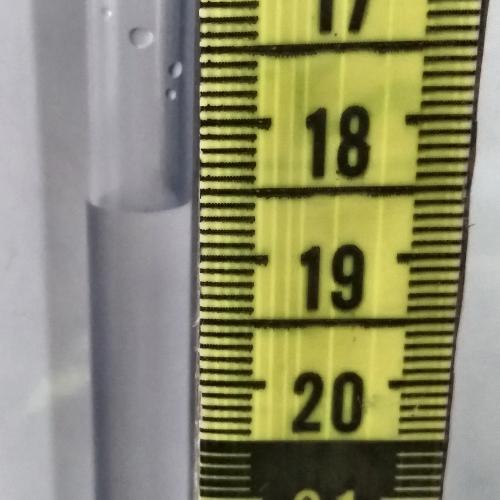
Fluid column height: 18.6 cm